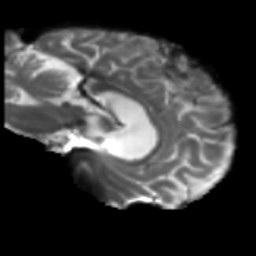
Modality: T2w
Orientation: sagittal
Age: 63
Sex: female
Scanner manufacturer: siemens
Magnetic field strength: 3 T
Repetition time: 5.25 s
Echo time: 0.08 s